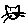
Label: cat